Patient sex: M
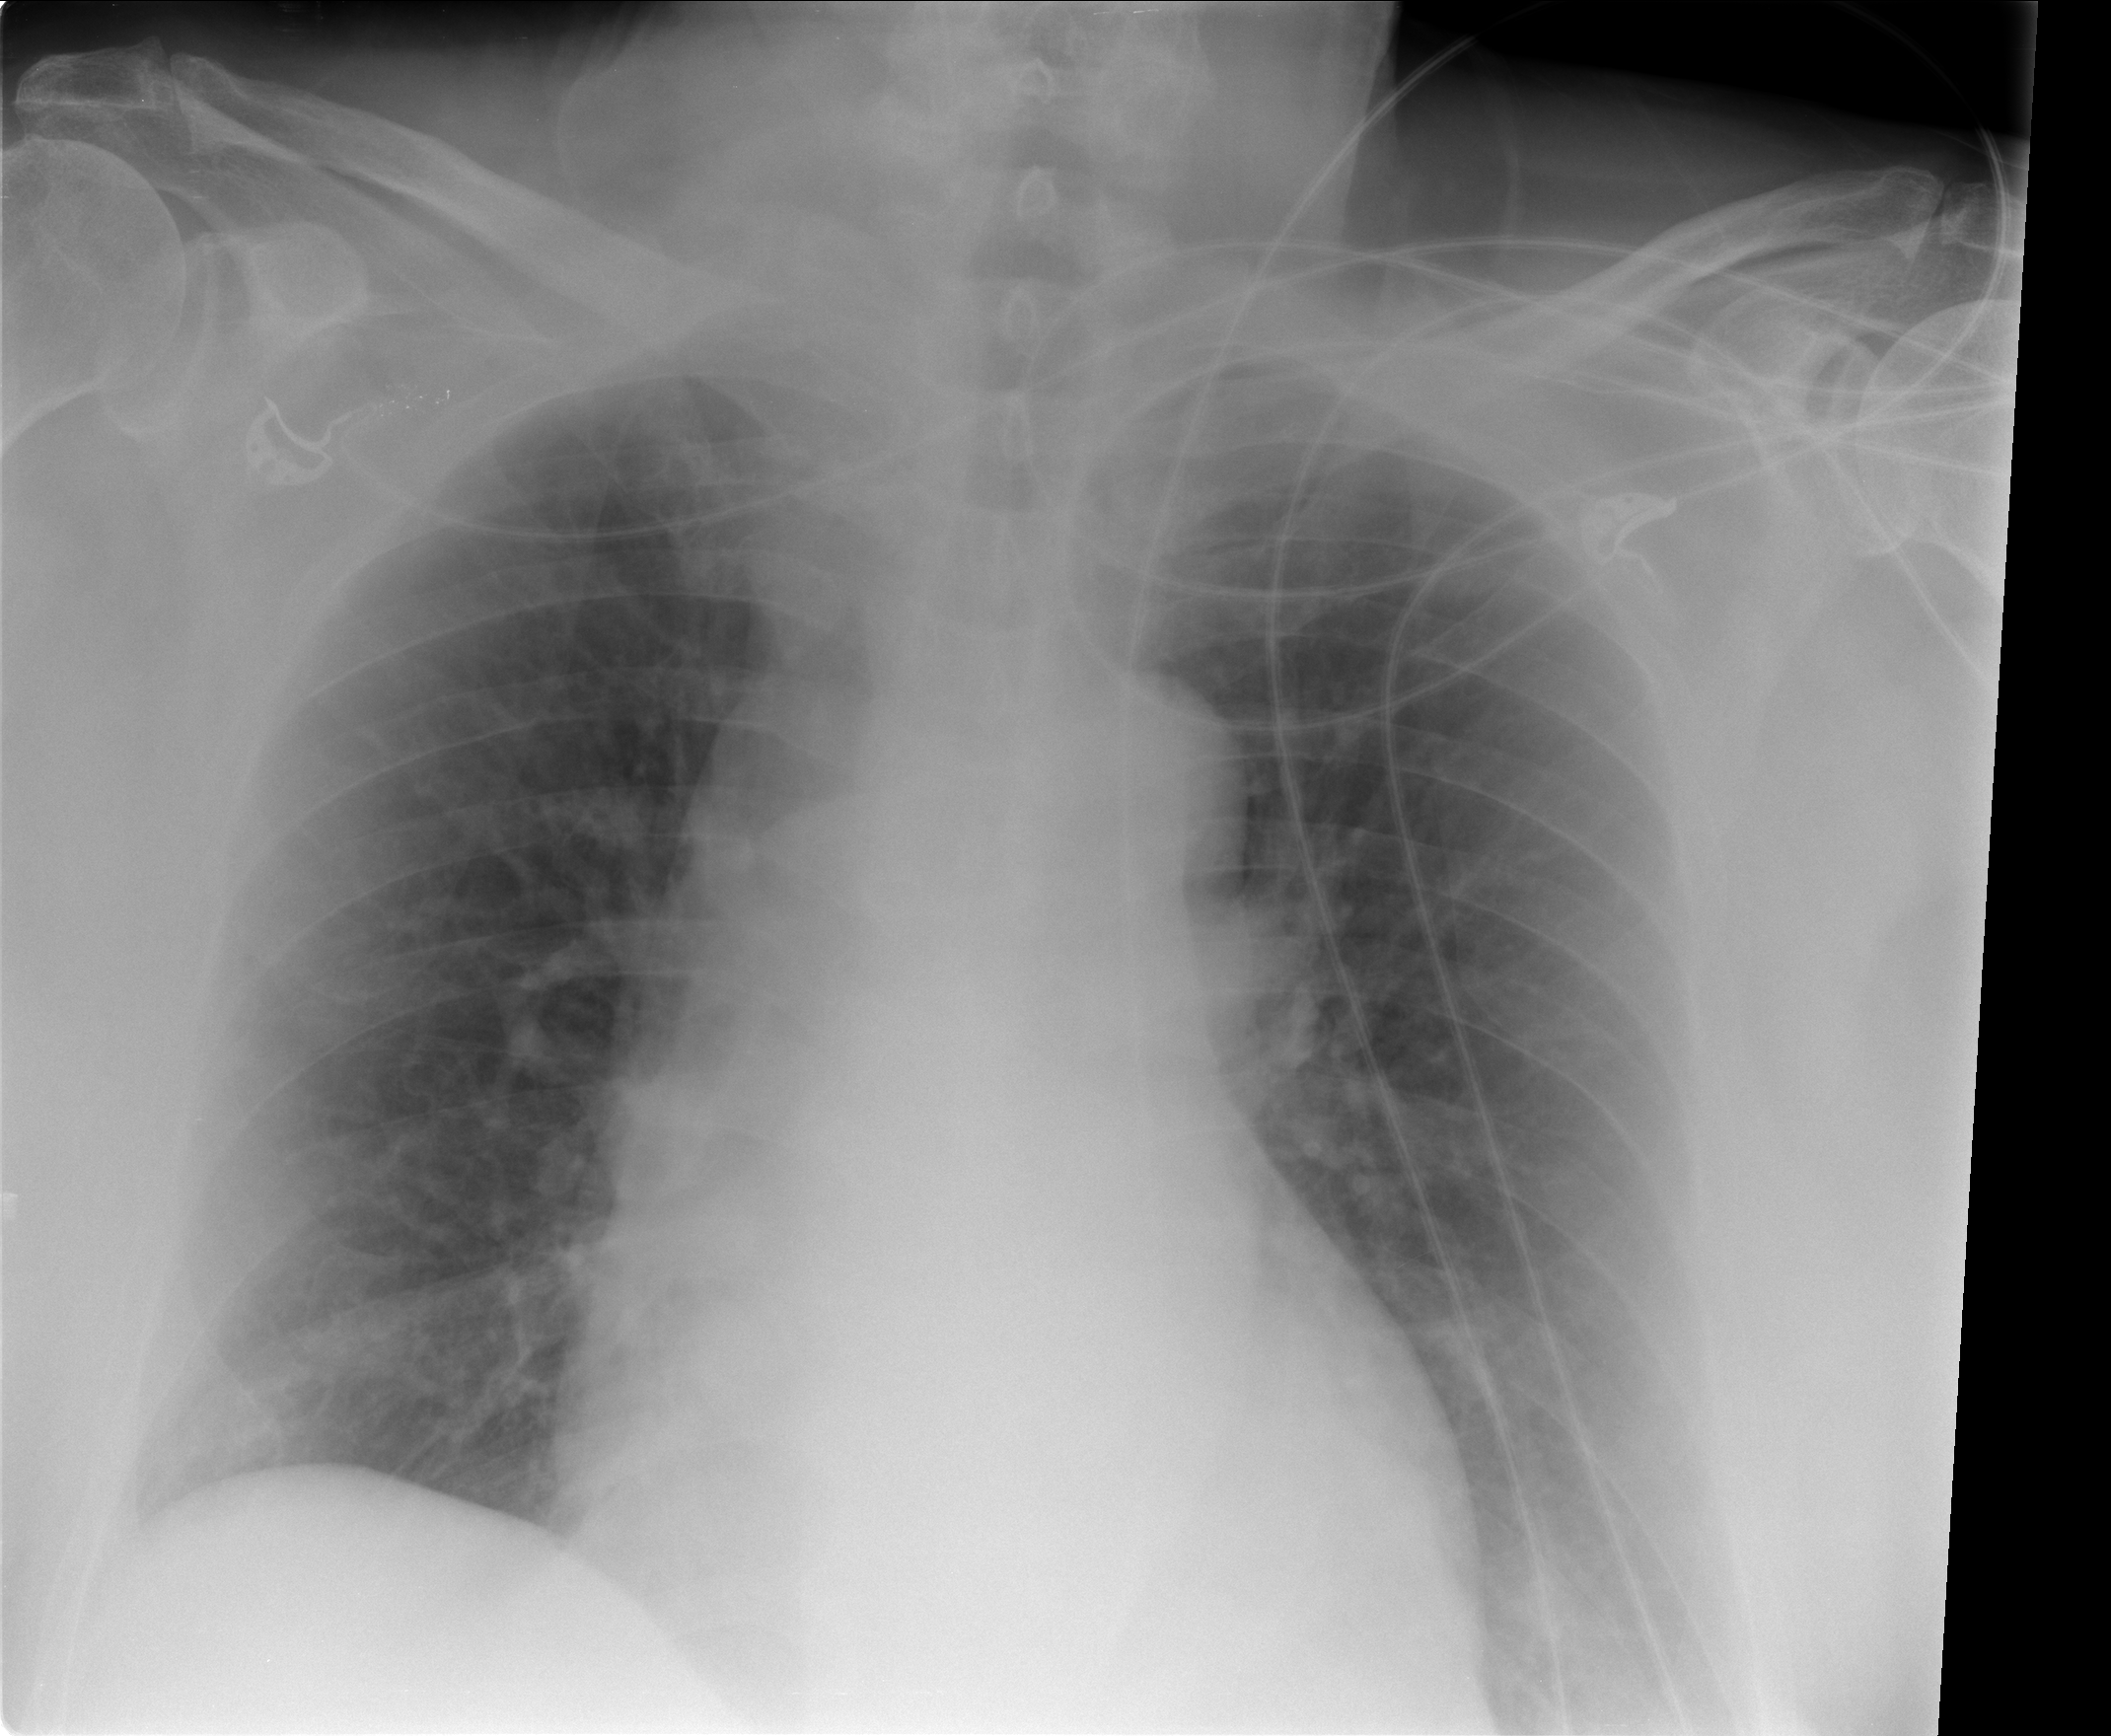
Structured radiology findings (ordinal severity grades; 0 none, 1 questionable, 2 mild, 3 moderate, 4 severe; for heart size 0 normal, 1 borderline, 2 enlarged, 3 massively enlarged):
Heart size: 1
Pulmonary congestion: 2
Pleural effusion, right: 0
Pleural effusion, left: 1
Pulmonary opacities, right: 0
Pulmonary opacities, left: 0
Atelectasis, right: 0
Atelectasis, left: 2